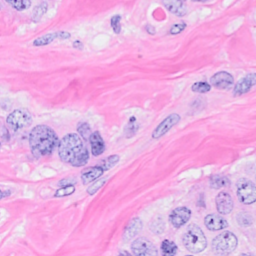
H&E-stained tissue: Breast